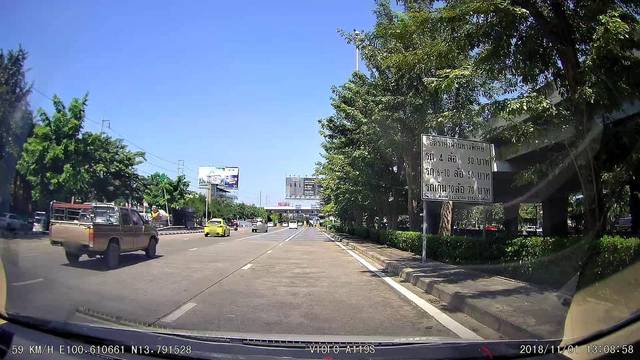
Region: Thailand
Coordinates: 13.792, 100.611